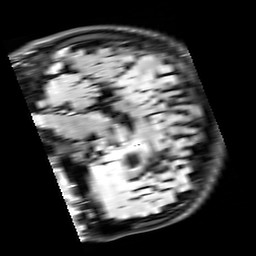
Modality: FLAIR
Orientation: sagittal
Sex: male
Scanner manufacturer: siemens
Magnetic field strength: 3 T
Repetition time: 10 s
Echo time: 0.09 s